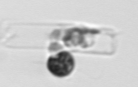
Label: Guinardia_delicatula